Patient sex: M
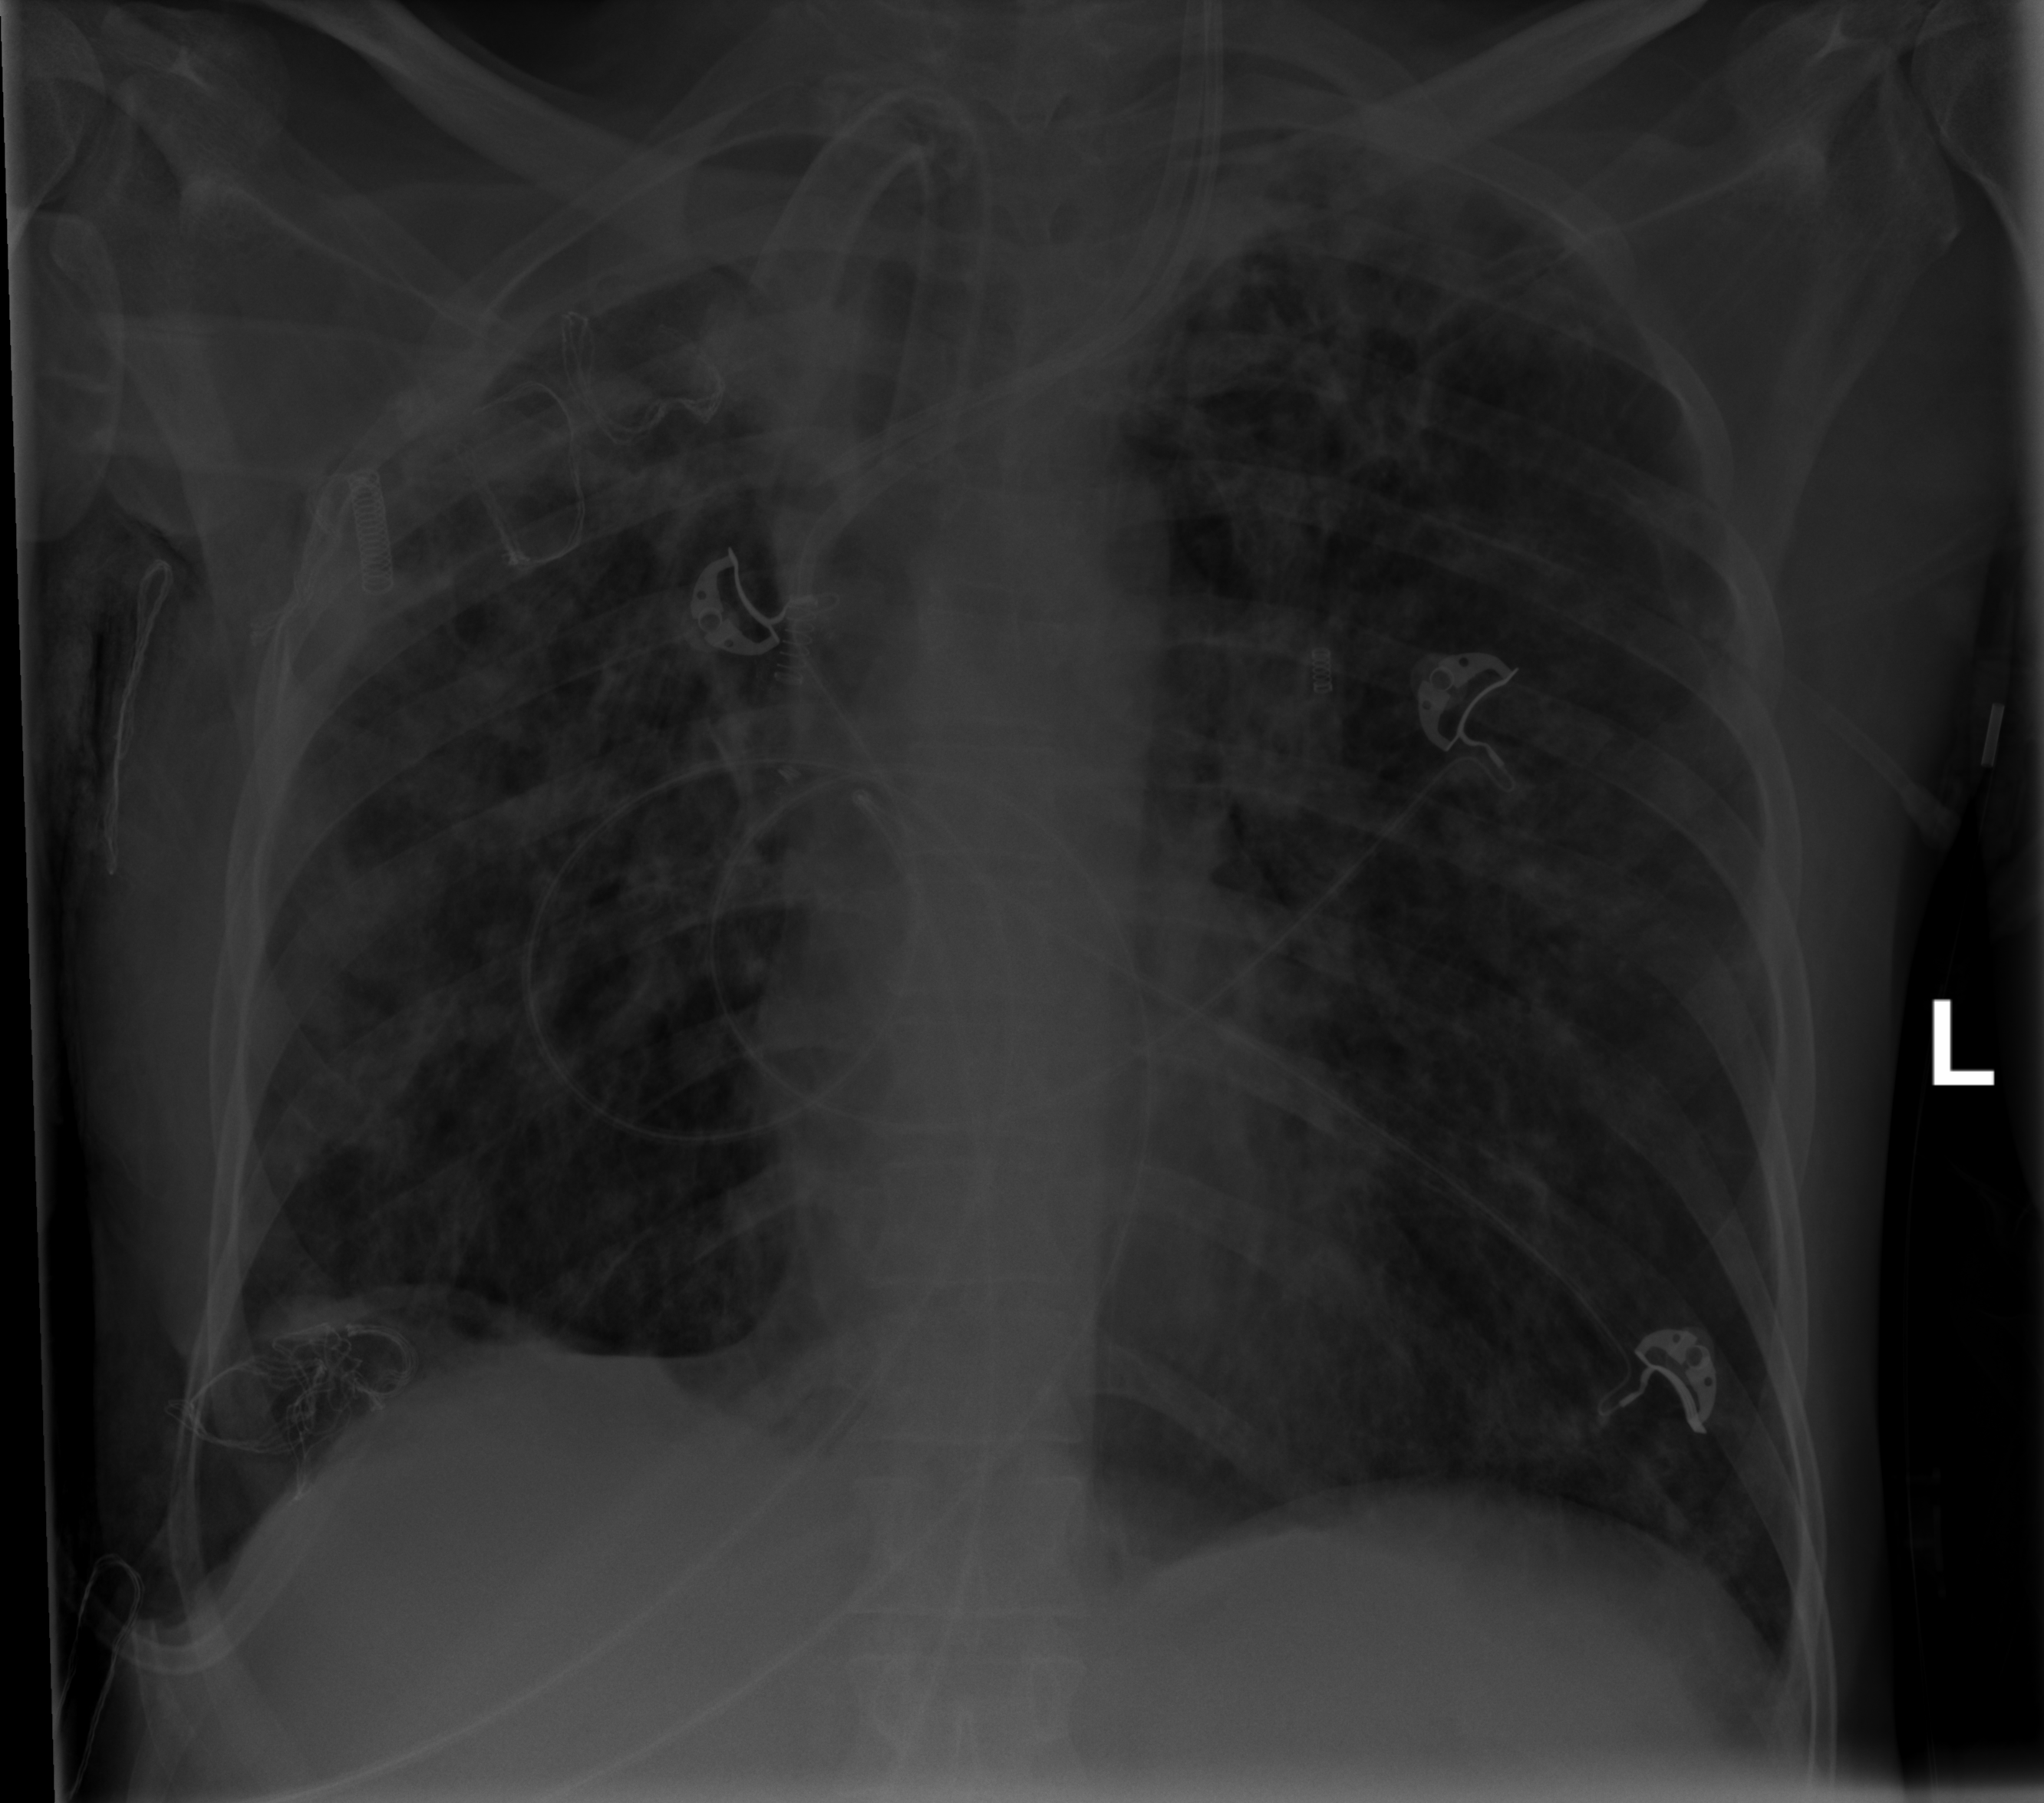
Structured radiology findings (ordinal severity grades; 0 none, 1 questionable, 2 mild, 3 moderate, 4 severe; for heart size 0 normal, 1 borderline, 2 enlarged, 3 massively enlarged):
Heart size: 0
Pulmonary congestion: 2
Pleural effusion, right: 2
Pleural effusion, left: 0
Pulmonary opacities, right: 4
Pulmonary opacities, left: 4
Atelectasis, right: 2
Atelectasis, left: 2